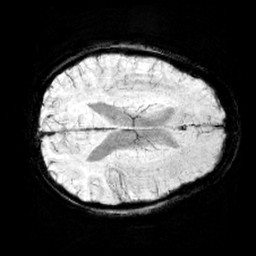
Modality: minIP
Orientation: axial
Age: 12
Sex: female
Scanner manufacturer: siemens
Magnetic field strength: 3 T
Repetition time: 0.027 s
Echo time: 0.02 s